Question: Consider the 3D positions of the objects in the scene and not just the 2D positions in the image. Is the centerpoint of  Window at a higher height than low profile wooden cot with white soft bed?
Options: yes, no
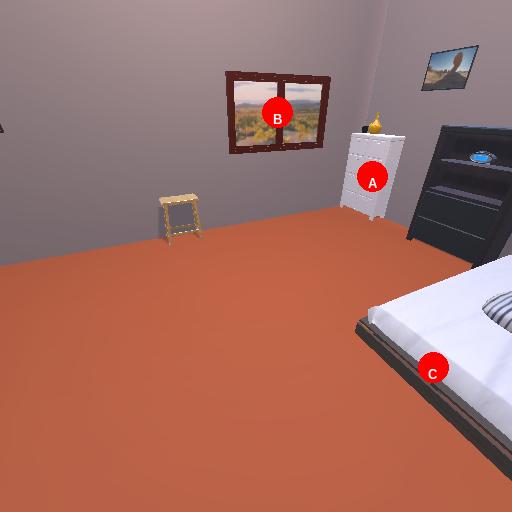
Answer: yes